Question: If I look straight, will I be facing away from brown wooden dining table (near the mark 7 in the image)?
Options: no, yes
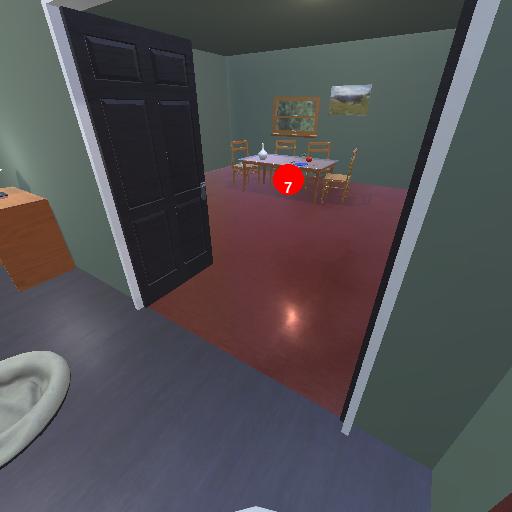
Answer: no